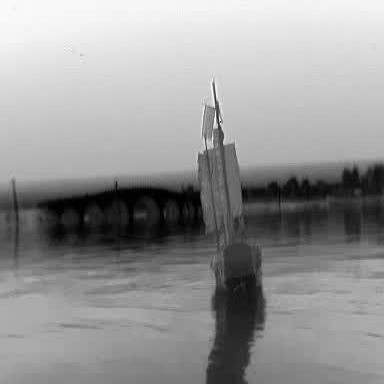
There is a sailboat in the infrared image.